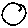
Label: circle